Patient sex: M
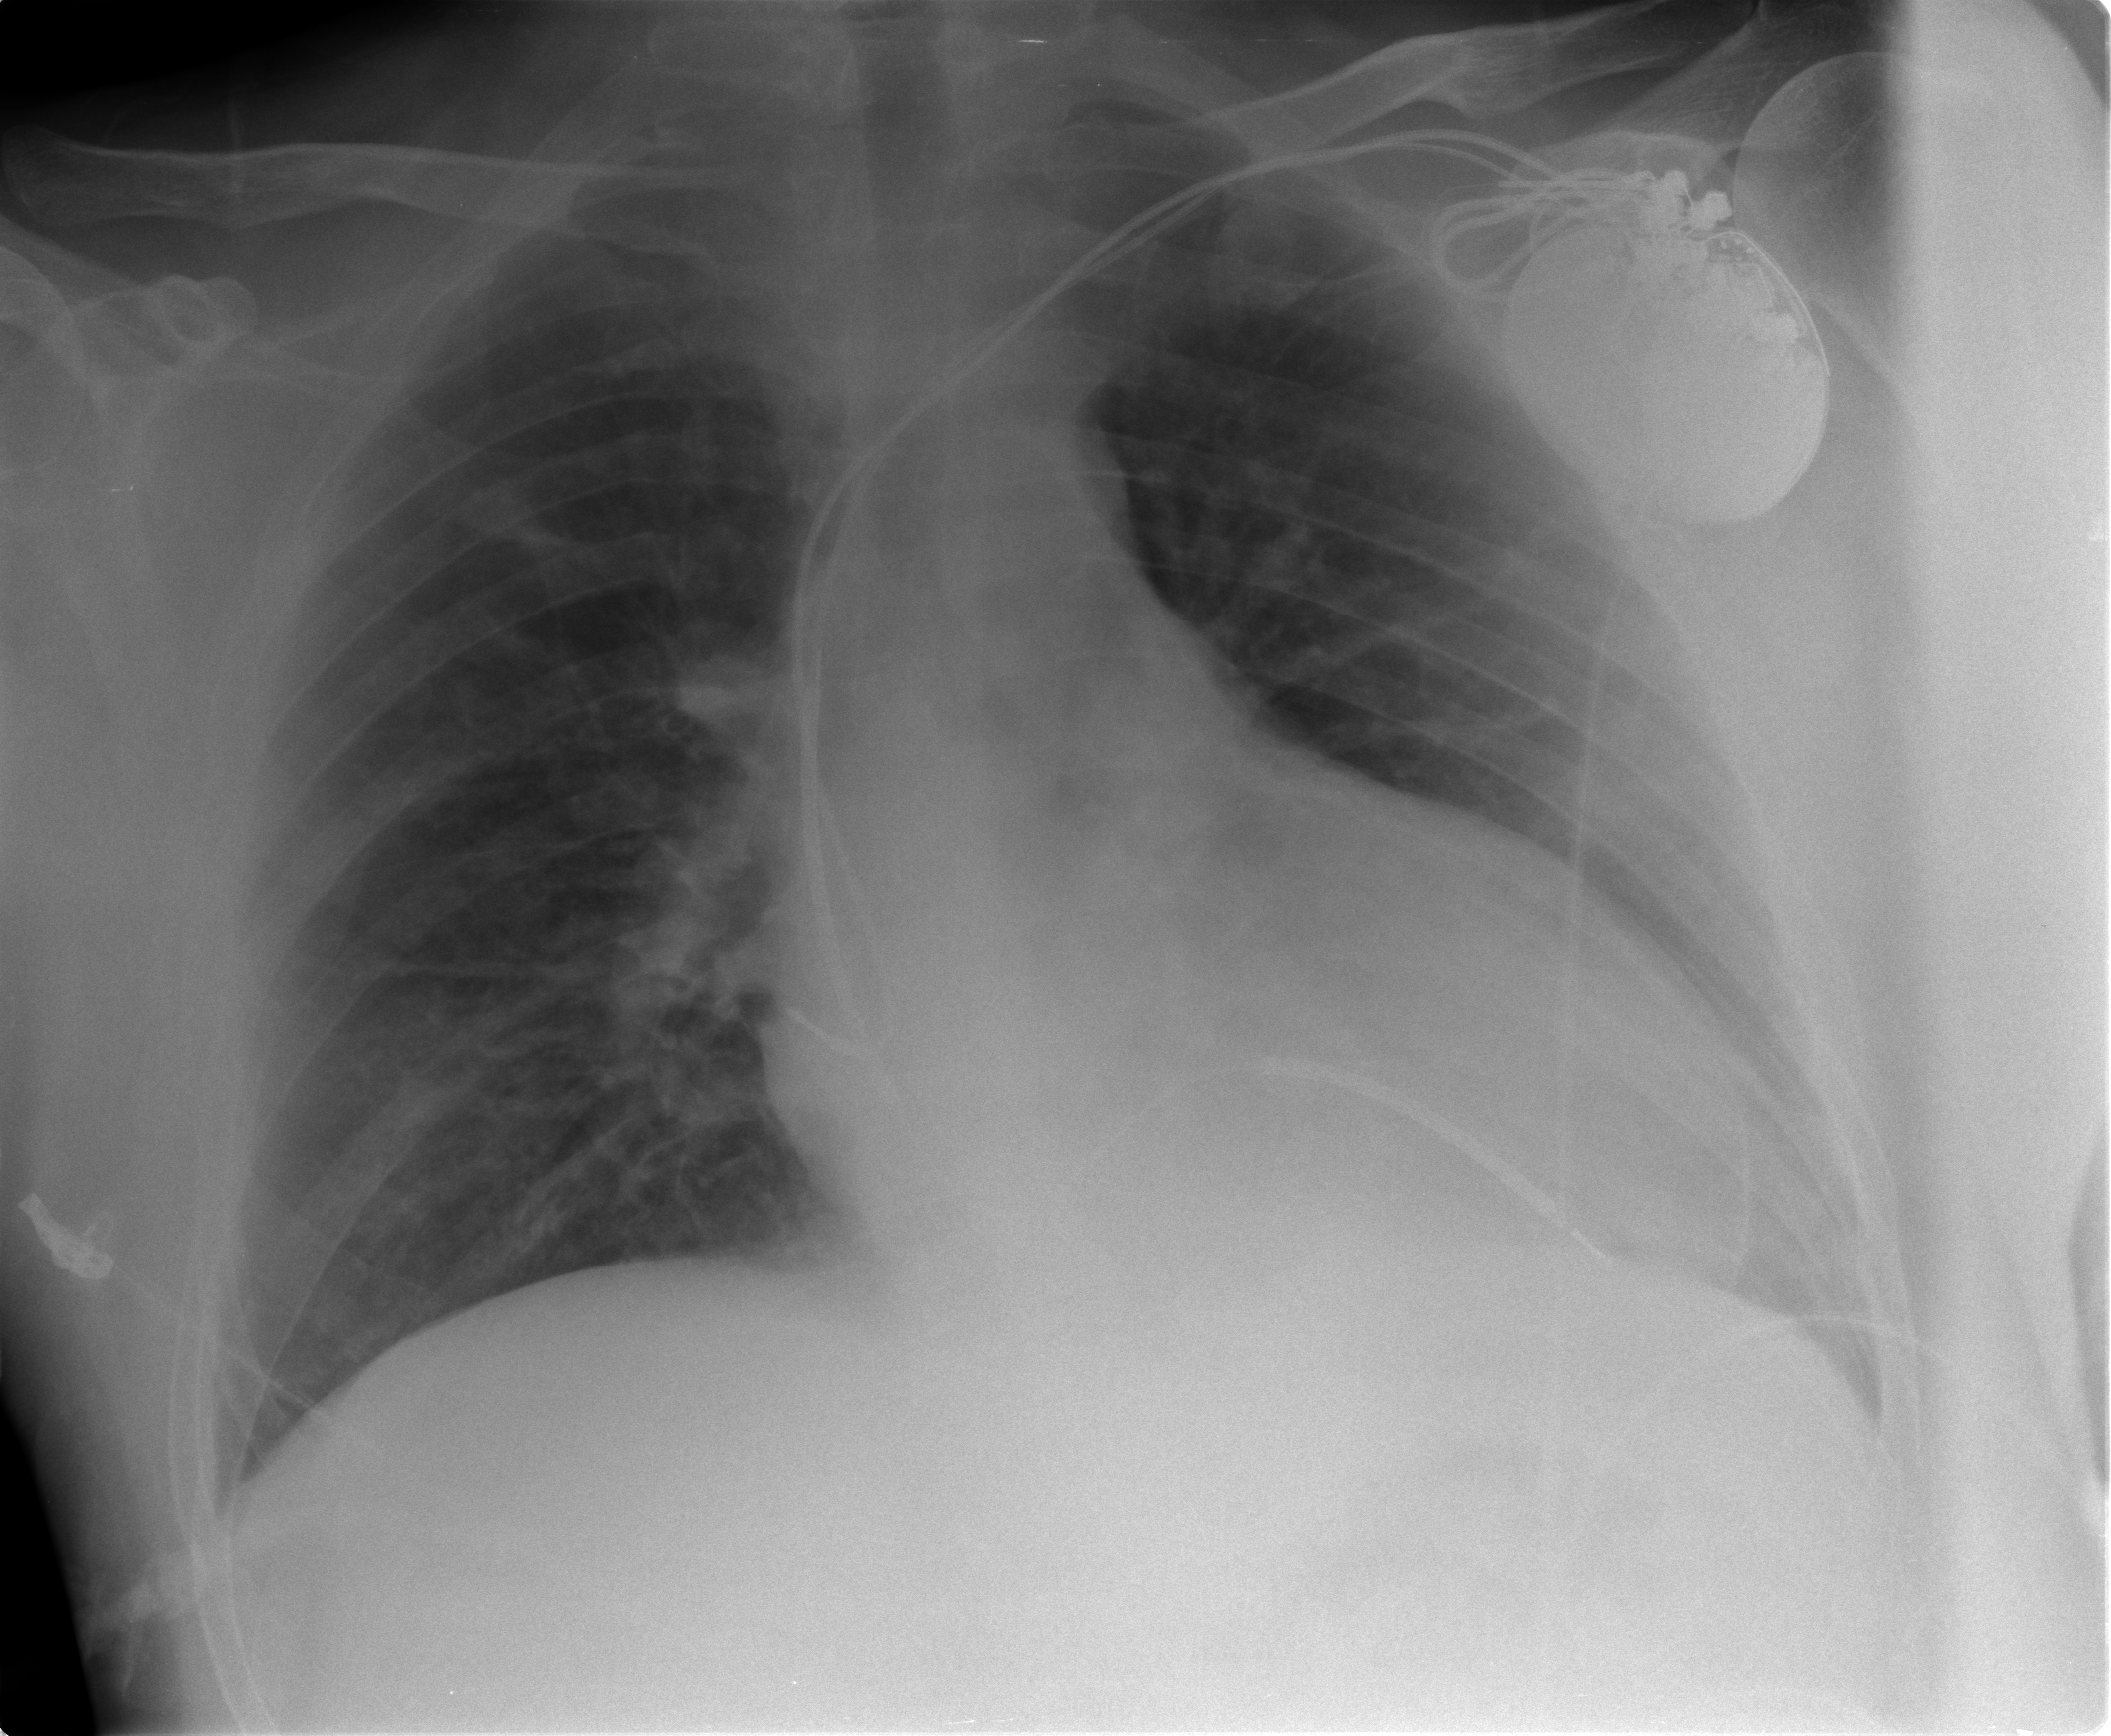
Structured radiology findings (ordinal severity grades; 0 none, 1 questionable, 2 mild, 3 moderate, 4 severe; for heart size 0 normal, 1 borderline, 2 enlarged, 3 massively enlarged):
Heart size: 2
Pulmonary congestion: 2
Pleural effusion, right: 0
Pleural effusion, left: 0
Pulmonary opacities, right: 0
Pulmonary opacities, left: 0
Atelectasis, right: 1
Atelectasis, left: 0